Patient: sex M, age 45
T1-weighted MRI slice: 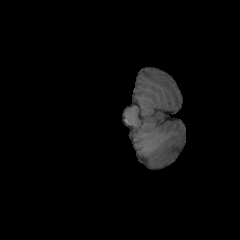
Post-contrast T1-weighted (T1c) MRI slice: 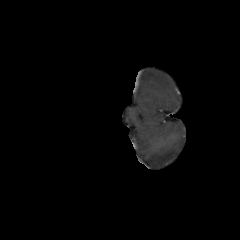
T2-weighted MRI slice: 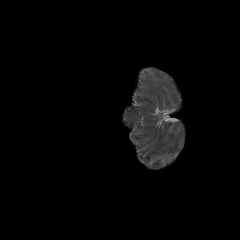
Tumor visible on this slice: no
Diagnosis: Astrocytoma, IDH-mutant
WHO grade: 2